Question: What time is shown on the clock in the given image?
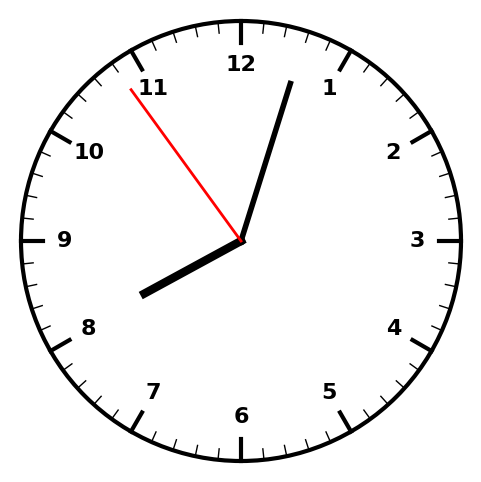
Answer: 08:02:54